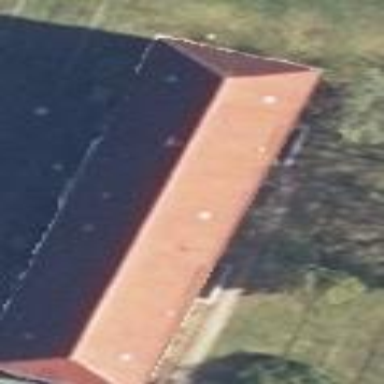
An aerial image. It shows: Building with hipped roof made of red roof tiles. The roof orientation is along the structure.